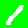
Digit: 1